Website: walmart
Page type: gifting
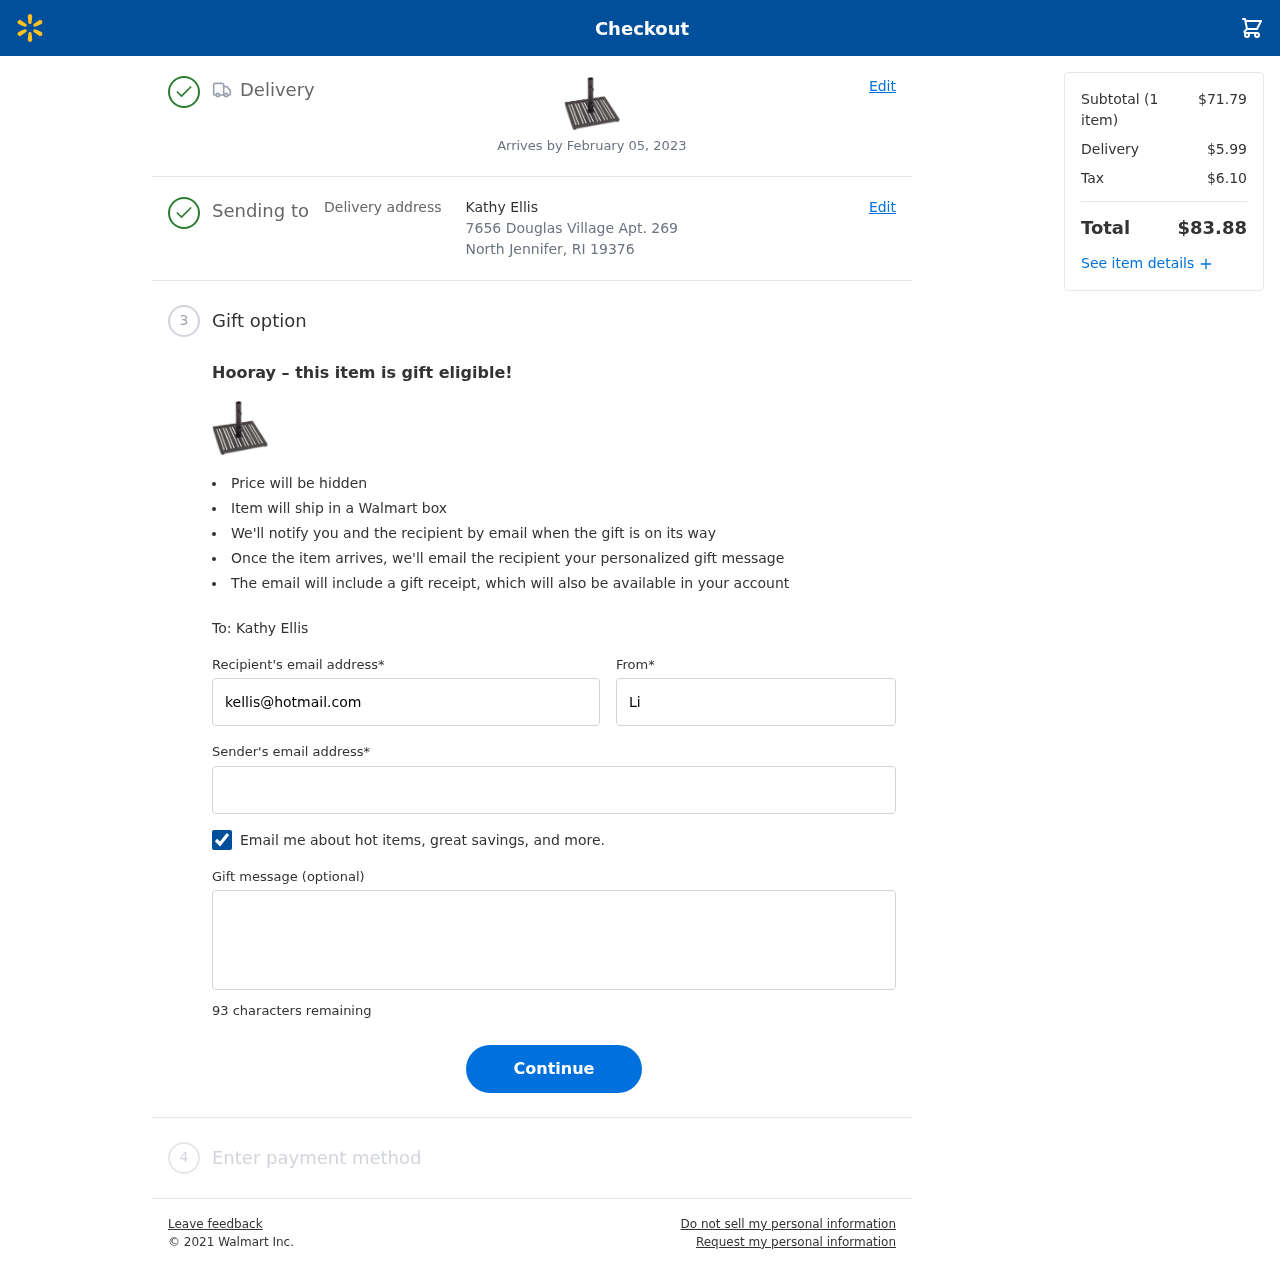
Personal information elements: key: PII_CITY_STATE_ZIP
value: North Jennifer, RI 19376
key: PII_EMAIL
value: lspears@yahoo.com
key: PII_FIRSTNAME
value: Lisa
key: PII_GIFT_EMAIL
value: kellis@hotmail.com
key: PII_GIFT_FULLNAME
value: Kathy Ellis
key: PII_GIFT_MESSAGE
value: Hey Kathy! I thought this umbrella base would be perfect for your lovely patio, especially now that the sunny days are calling us outdoors. I can’t wait to see you enjoying it with some great company!

Lisa
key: PII_STREET
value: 7656 Douglas Village Apt. 269
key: PII_GIFT_FIRSTNAME
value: Kathy
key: PII_GIFT_LASTNAME
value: Ellis
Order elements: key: ORDER_DELIVERY_DATE
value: Arrives by February 05, 2023
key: ORDER_NUM_ITEMS
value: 1
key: ORDER_SUBTOTAL
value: $71.79
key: ORDER_SHIPPING_COST
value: $5.99
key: ORDER_TAX
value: $6.10
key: ORDER_TOTAL
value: $83.88